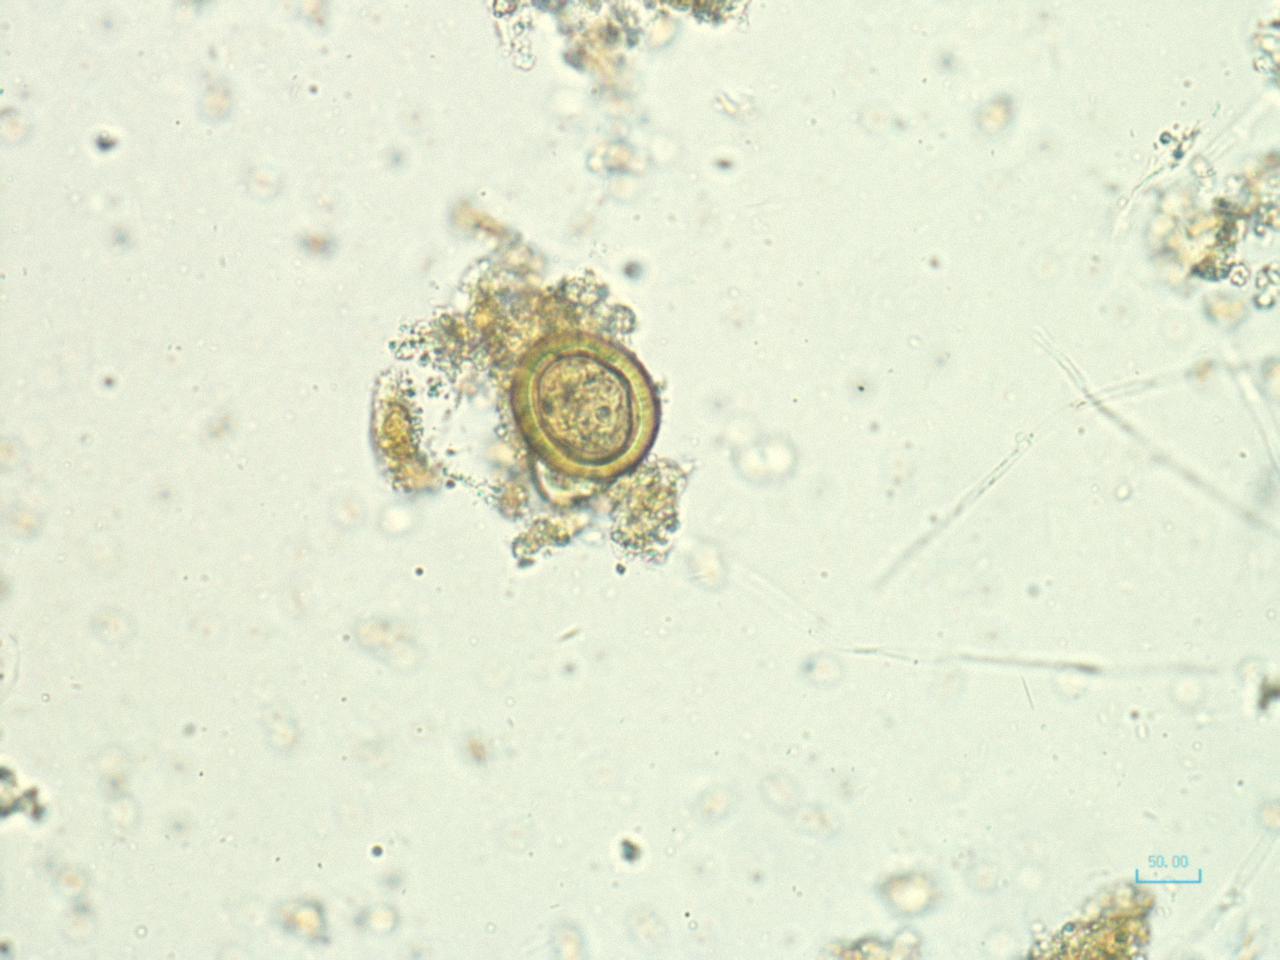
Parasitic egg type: Taenia spp. egg